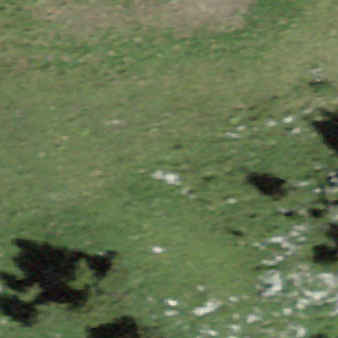
Label: other